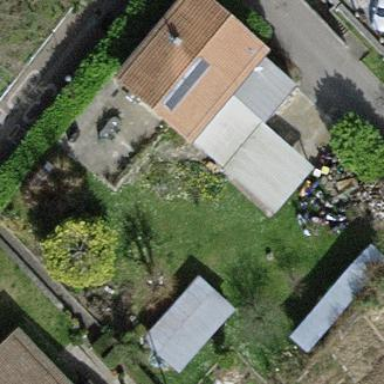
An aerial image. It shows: Garden enclosed by fence.